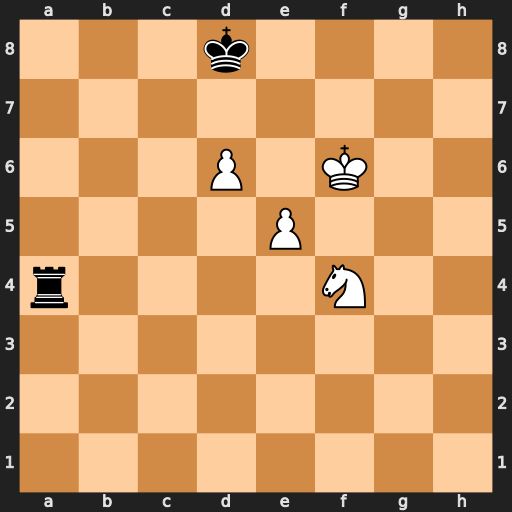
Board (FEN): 3k4/8/3P1K2/4P3/r4N2/8/8/8
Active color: w
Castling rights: -
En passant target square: -
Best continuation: Ne6+ Ke8 d7+ Kxd7 Nc5+ Kc6 Nxa4